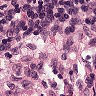
Metastatic tissue present: no